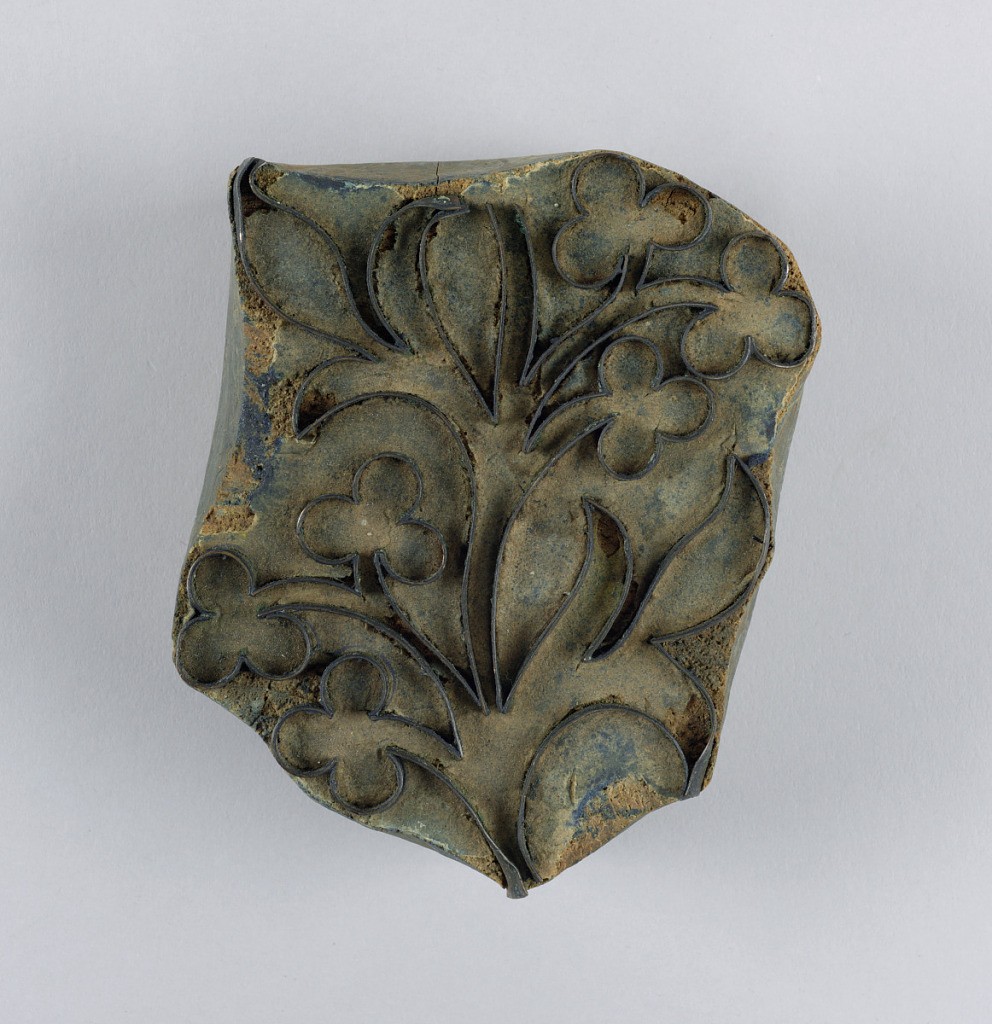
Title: Printing block for embroidery
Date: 1825–50
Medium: wood, copper, brass
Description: One of twenty-one wood blocks showing a different floral motif formed by metal strips set in wood.